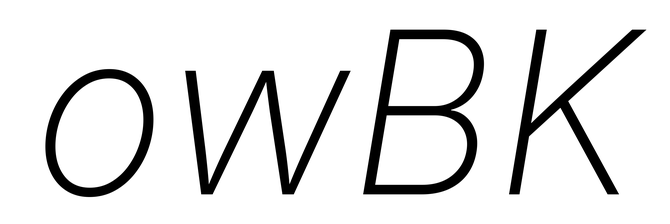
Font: Inter-Italic_ExtraLight_Italic